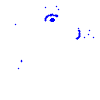
Particle: pion